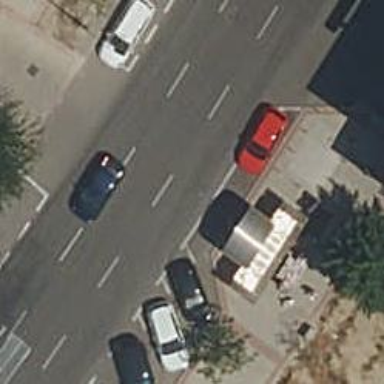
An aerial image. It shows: Kiosk shop.